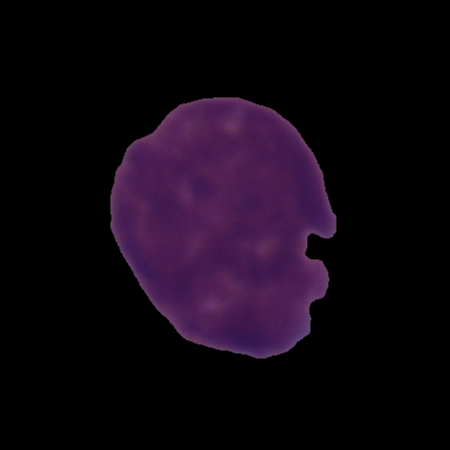
Label: cancer